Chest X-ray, PA view. Patient: 67 years old, sex M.
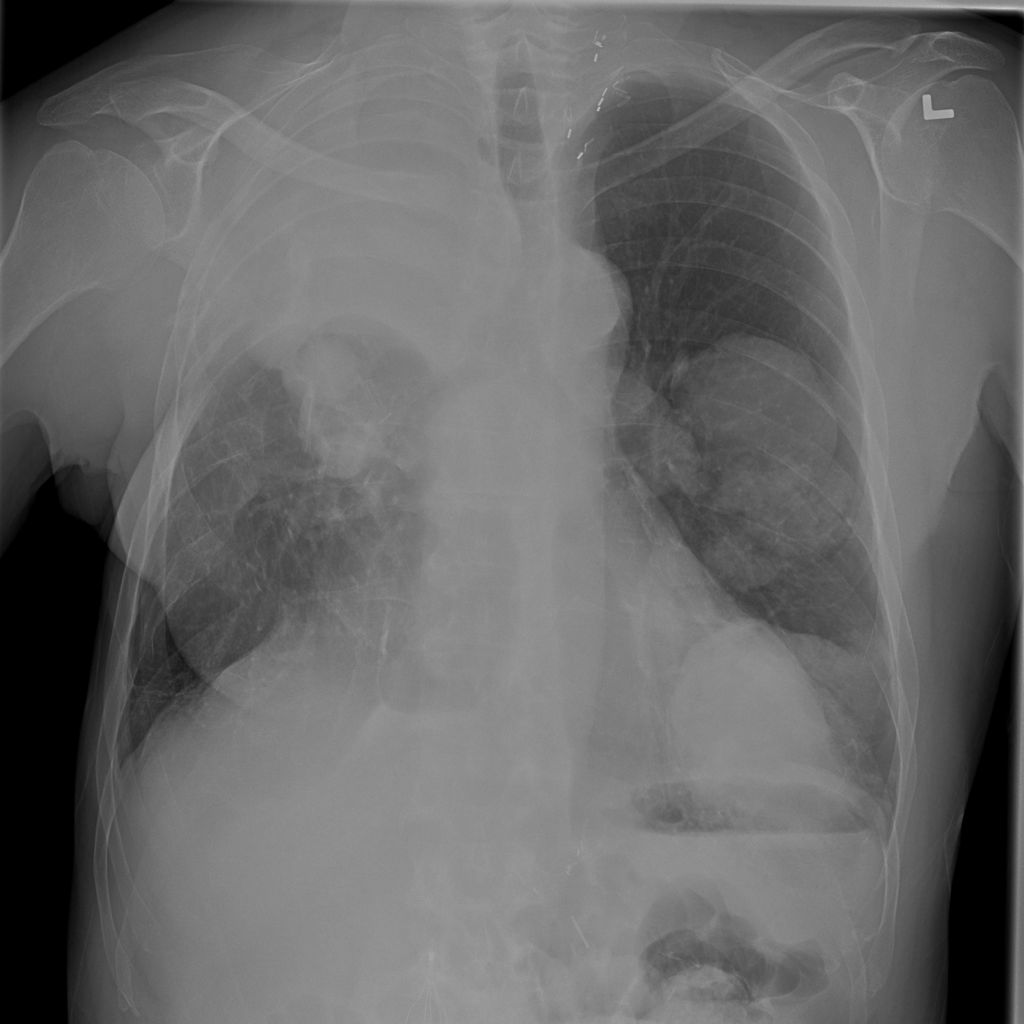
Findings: No Finding